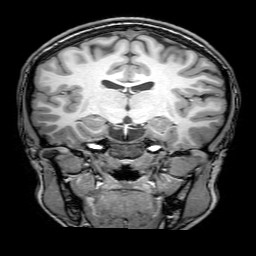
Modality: T1w
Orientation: sagittal